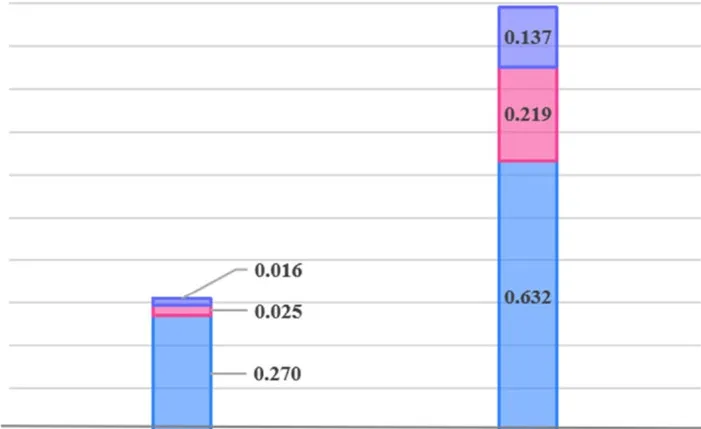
Health damage distribution of commuters at 18-44 years old.
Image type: chart (chart)